Field crop: maize
Growth stage: 1
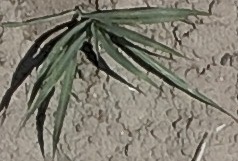
Species: sorghum